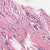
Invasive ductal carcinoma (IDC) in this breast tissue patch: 1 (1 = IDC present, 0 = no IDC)